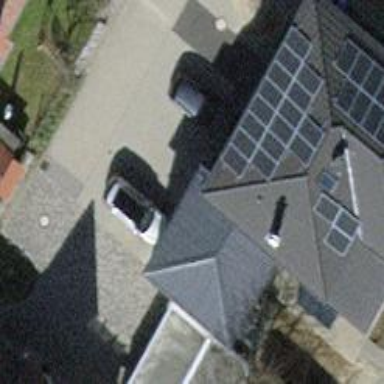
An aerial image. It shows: Garage.